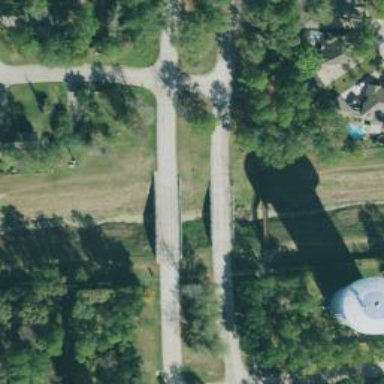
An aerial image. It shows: Secondary road.